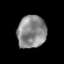
Tissue: prostate
Cell type: T cells
Senescence score: 0.2486
Nuclear area (px): 924
Mean DAPI intensity: 137.181